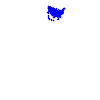
Particle: electron